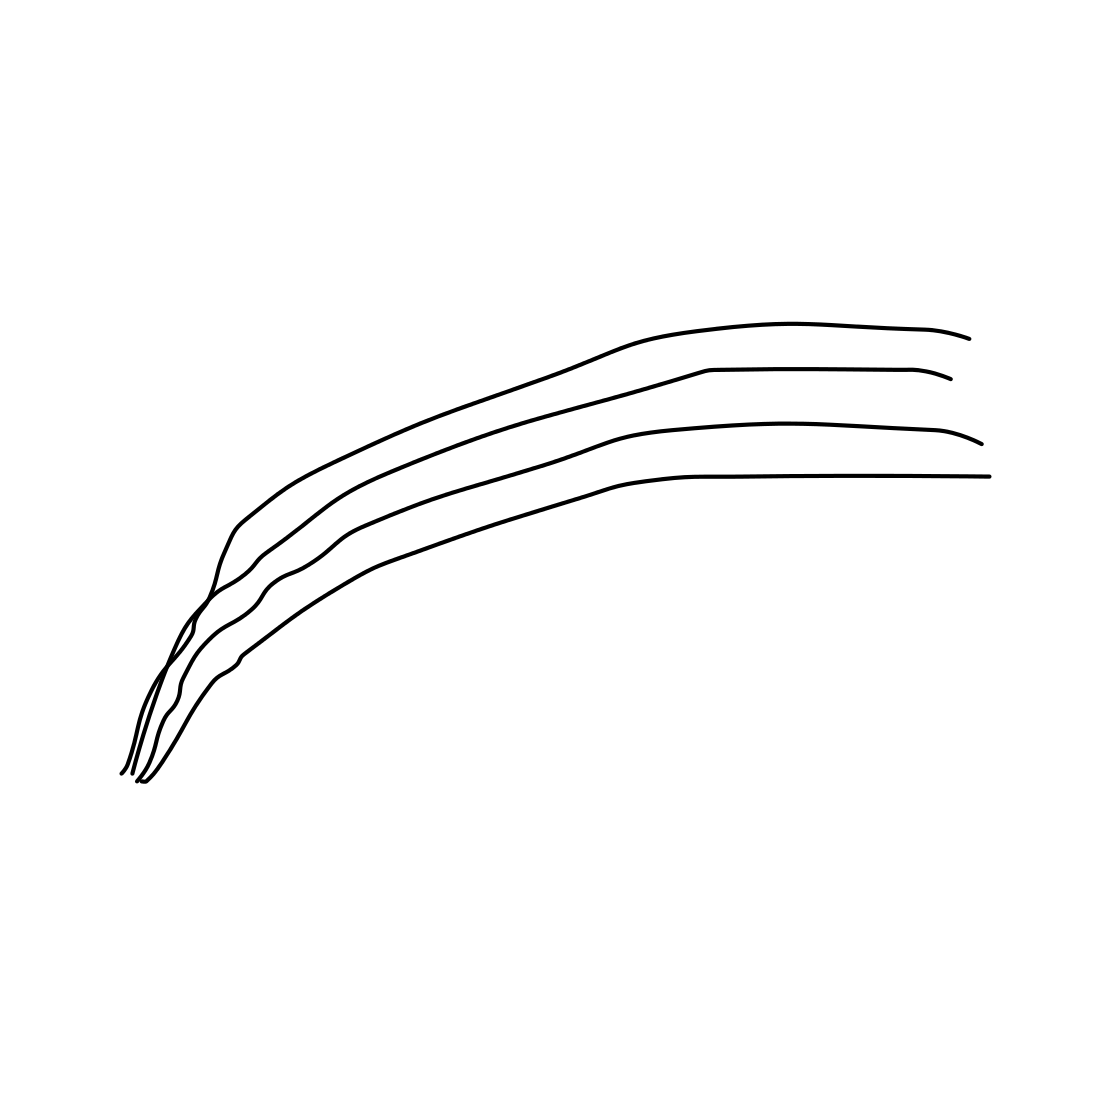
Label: rainbow